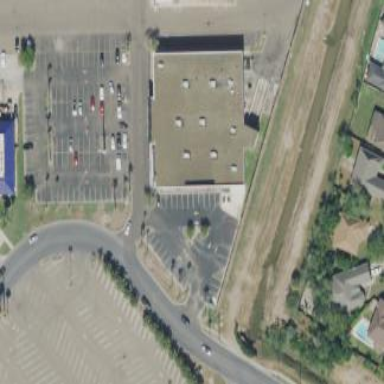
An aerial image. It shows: Building.